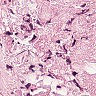
Metastatic tissue present: yes